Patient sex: M
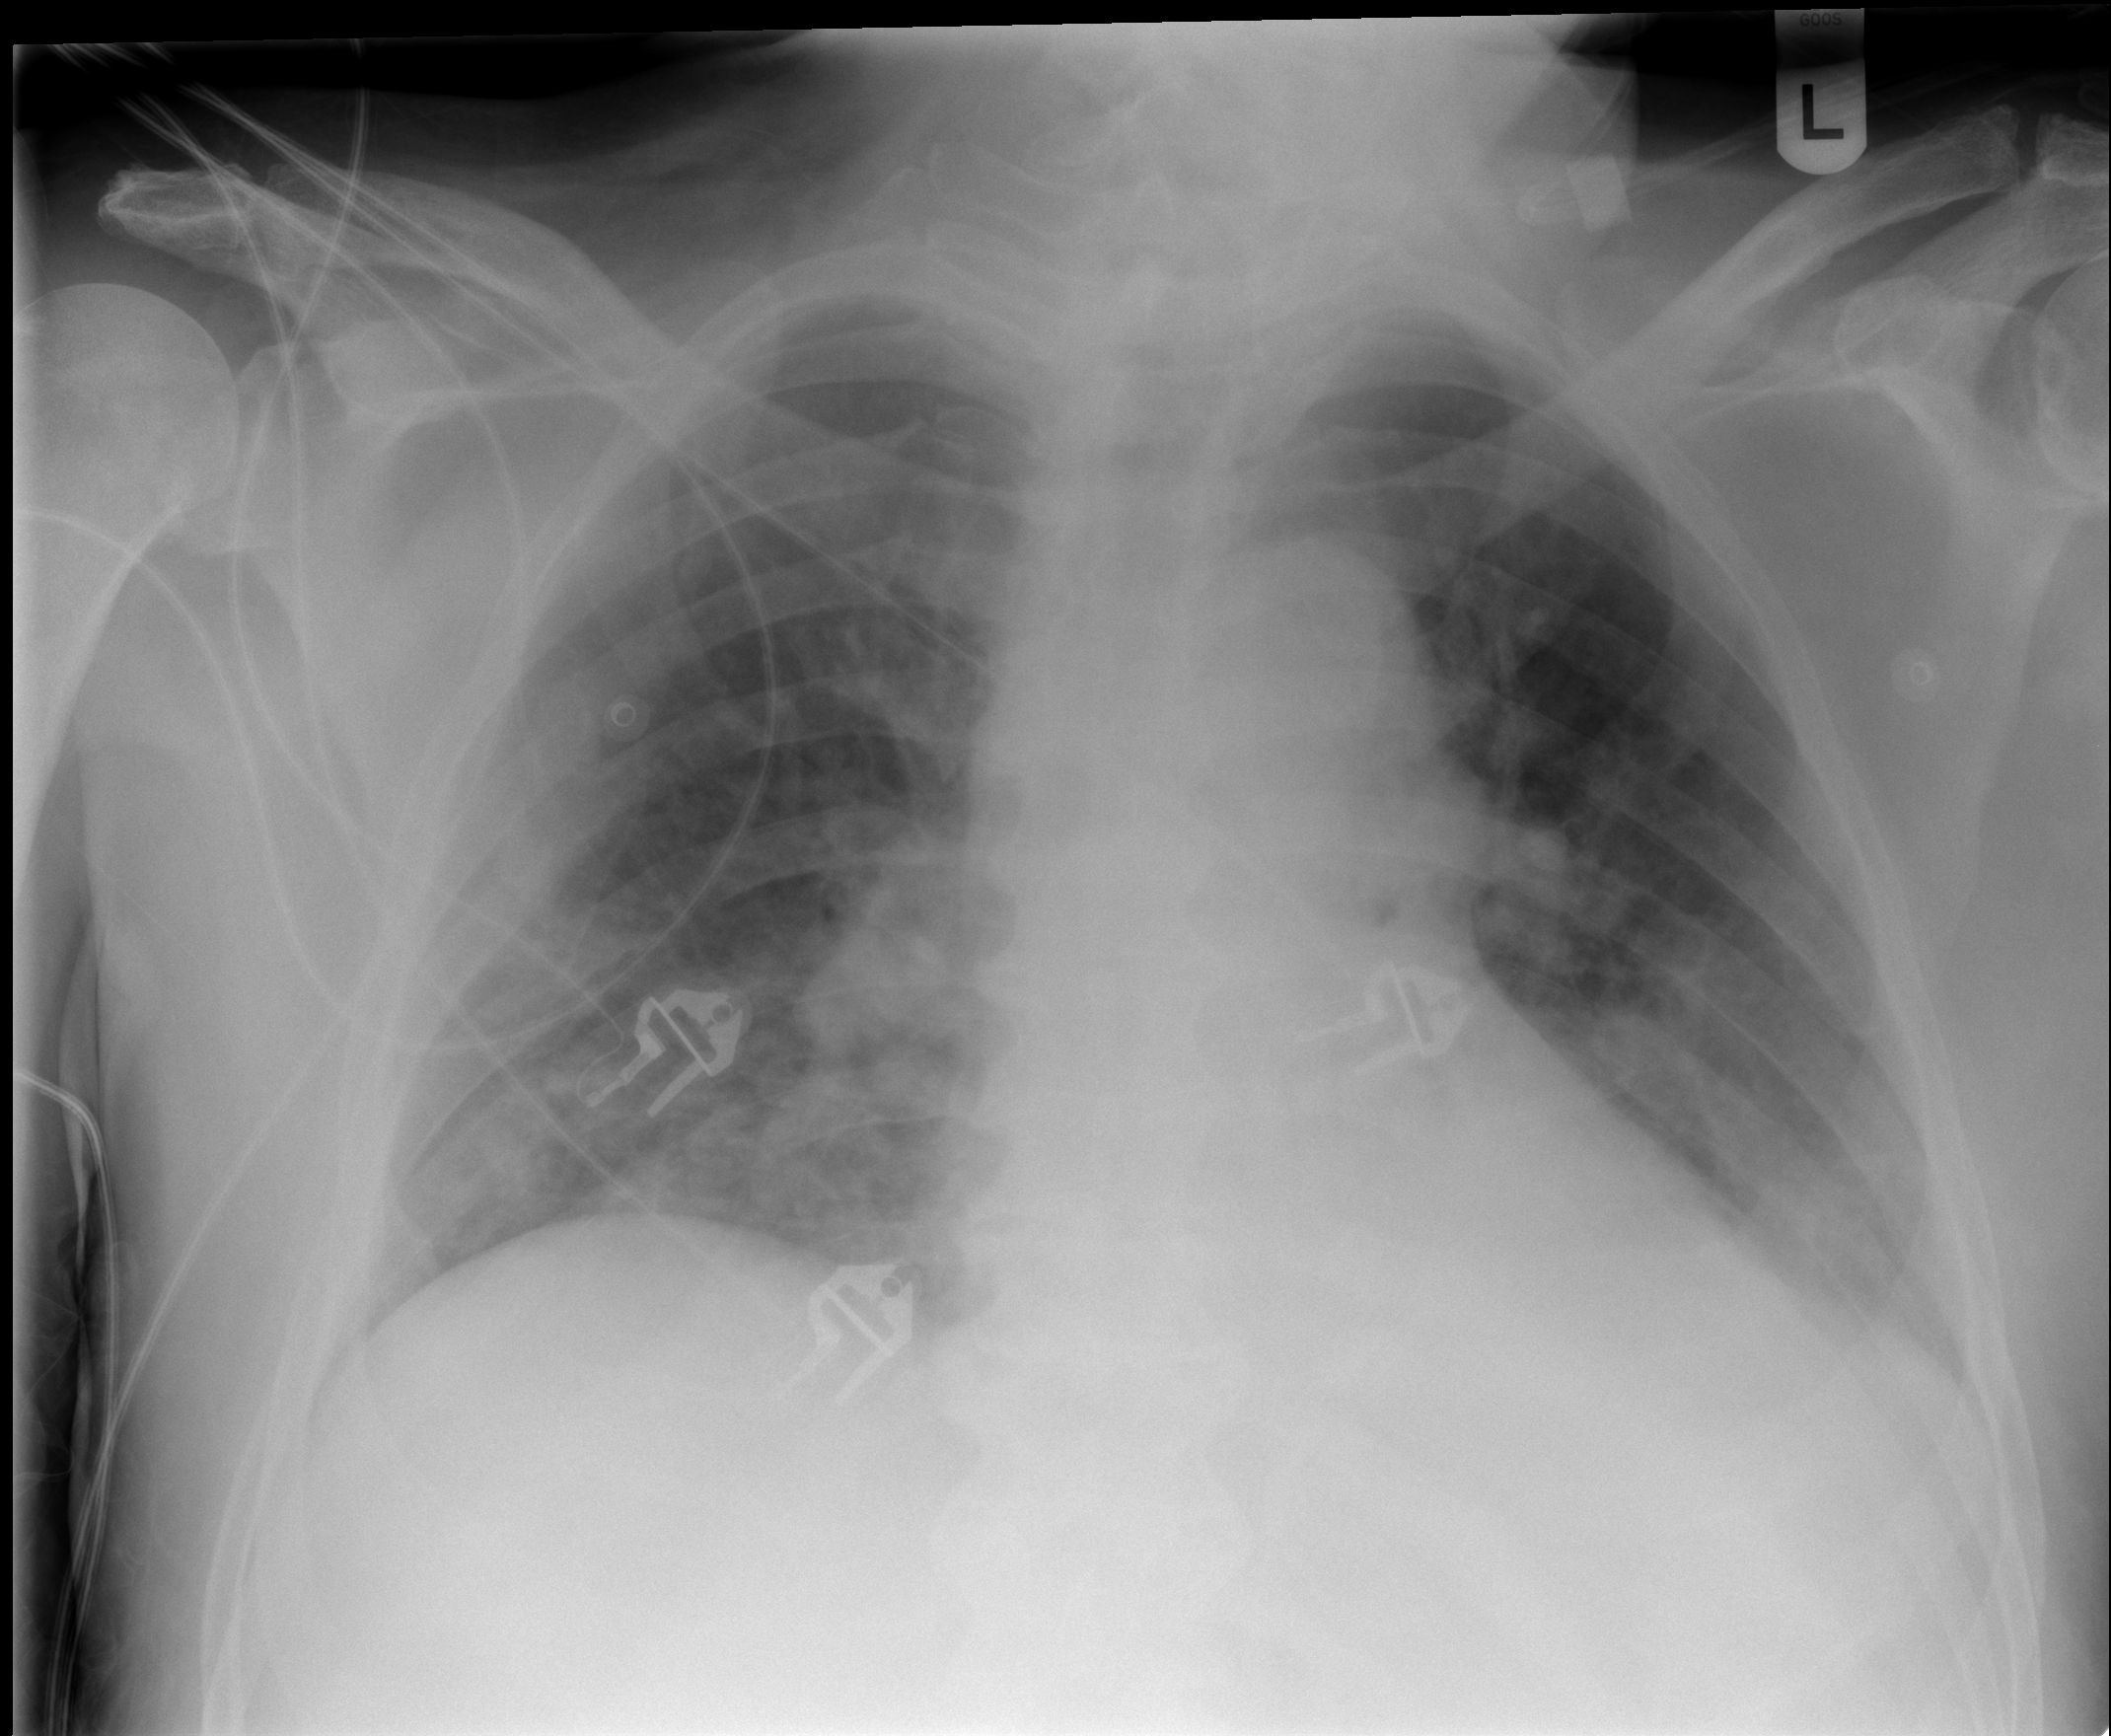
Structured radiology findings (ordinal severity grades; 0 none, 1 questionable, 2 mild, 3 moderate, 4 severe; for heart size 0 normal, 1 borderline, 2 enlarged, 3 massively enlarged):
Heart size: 0
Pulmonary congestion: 2
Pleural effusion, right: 1
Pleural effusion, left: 2
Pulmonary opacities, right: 2
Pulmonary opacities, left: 2
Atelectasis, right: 2
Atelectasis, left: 2